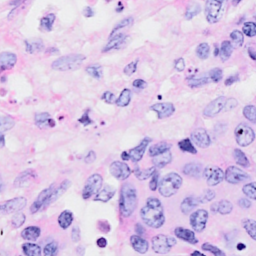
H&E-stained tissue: Breast